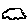
Label: cloud